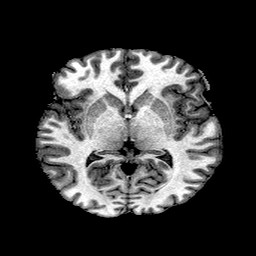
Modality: T1w
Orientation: coronal
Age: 31
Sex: male
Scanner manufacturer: ge
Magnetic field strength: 3 T
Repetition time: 7.66 s
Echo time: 0.003476 s